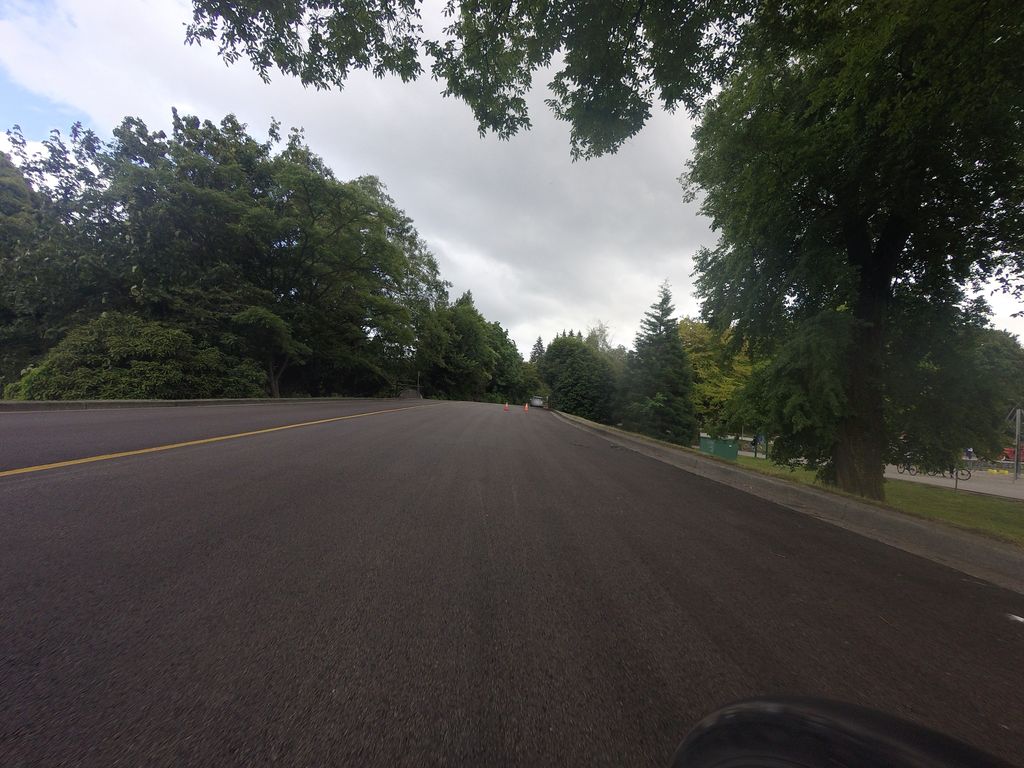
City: vancouver